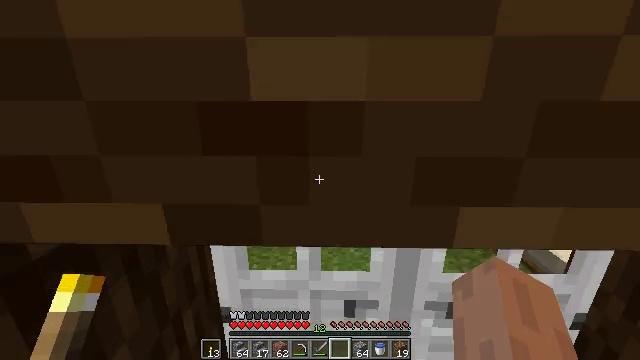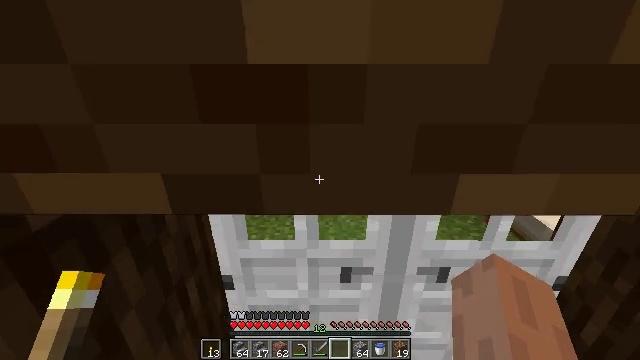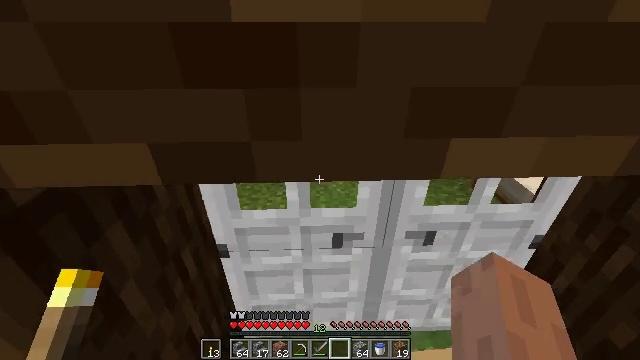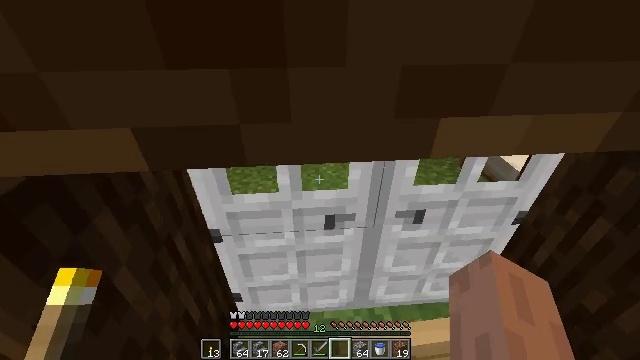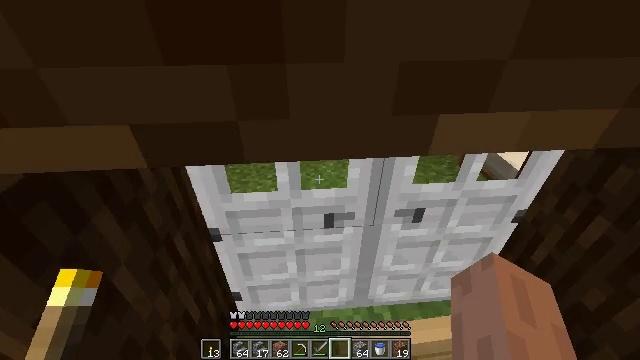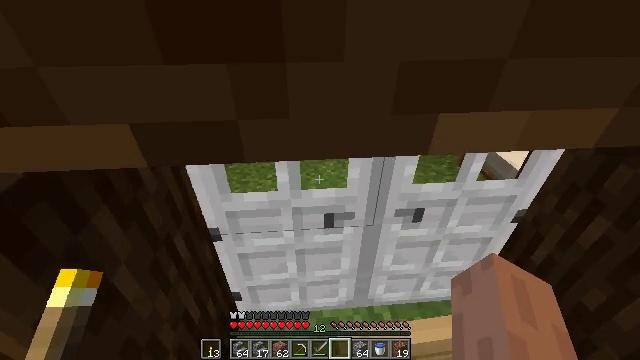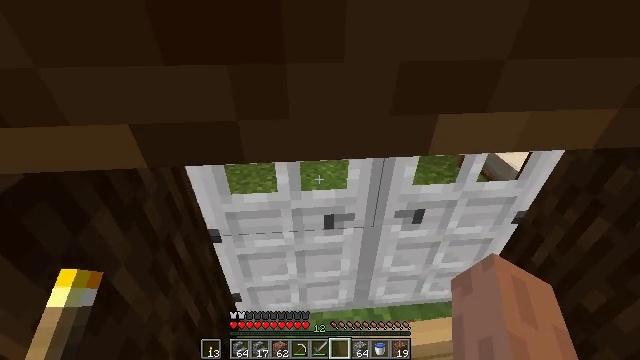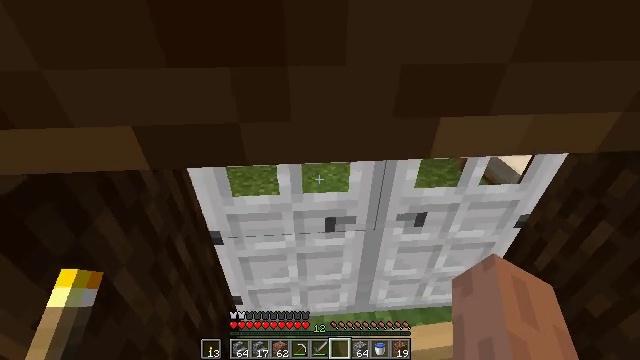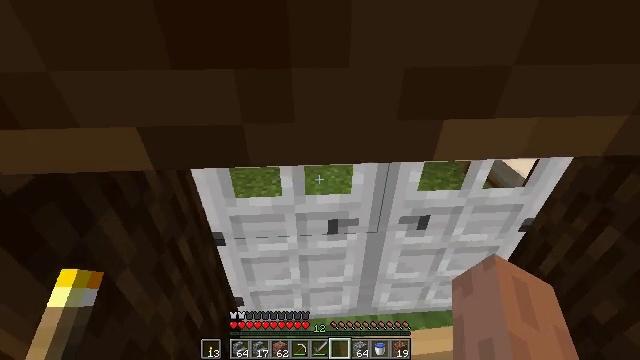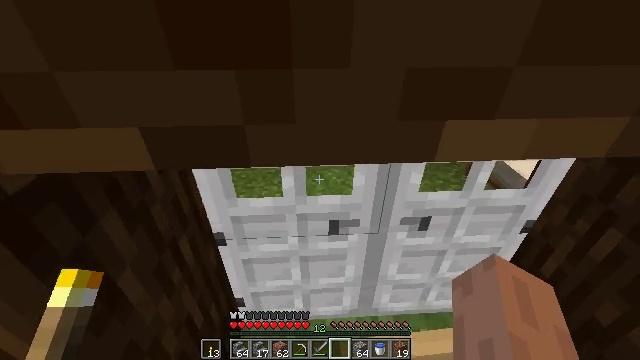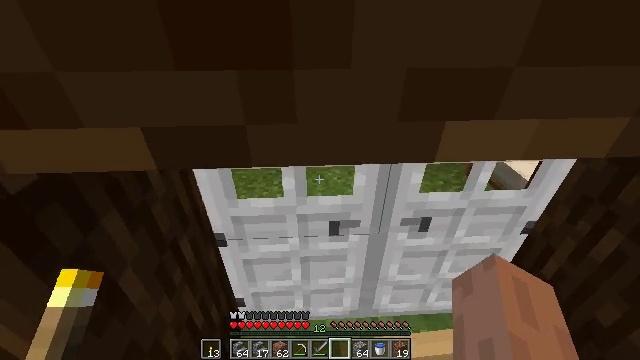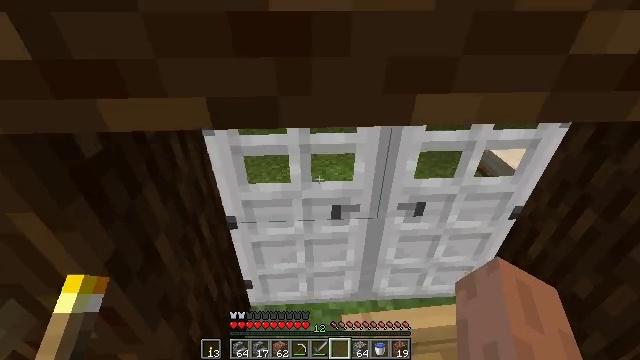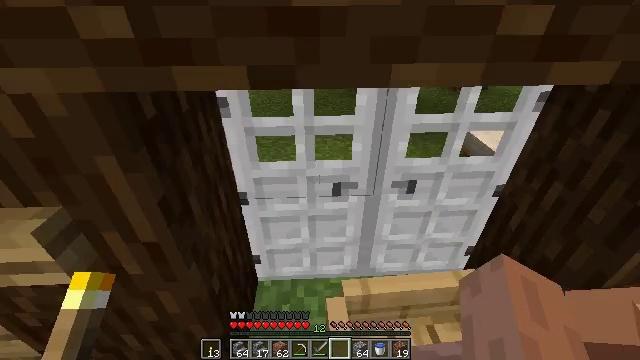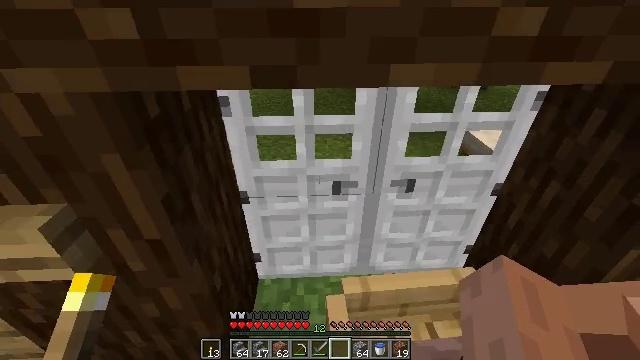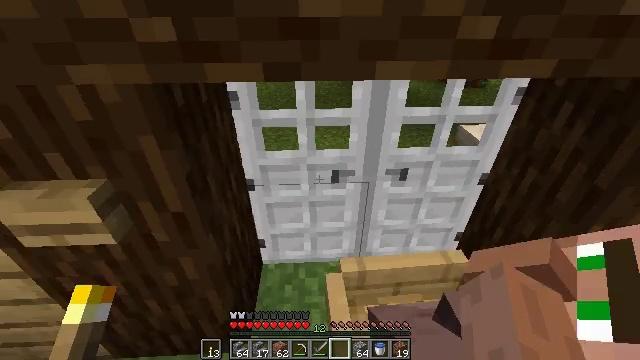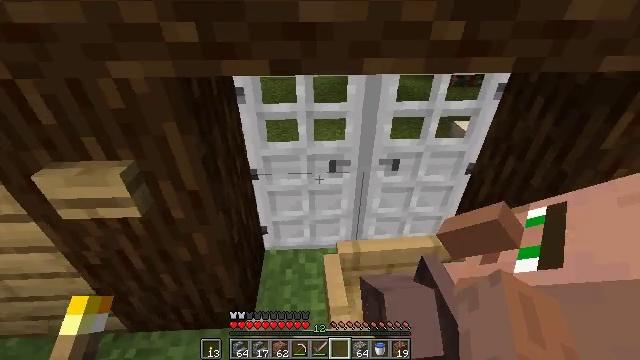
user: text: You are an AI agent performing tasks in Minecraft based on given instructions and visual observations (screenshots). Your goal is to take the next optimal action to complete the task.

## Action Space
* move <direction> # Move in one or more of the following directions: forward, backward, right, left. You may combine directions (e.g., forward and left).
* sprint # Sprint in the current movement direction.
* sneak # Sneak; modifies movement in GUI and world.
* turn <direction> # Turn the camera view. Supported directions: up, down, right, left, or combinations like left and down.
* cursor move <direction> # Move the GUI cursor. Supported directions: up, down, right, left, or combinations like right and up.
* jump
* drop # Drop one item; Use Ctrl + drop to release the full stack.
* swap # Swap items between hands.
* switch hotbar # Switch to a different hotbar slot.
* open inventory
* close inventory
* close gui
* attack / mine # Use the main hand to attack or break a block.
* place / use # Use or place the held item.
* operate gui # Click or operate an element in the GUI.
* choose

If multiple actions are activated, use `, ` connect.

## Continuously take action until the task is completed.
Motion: motion action
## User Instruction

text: Gather the iron door by mining it.
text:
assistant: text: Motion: turn right and down
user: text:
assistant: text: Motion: turn right and down
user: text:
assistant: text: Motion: turn right and down
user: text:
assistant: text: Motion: no_op
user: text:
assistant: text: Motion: no_op
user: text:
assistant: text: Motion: no_op
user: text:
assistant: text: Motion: no_op
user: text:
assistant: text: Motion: no_op
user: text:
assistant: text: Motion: no_op
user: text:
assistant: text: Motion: move back
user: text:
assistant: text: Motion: move back
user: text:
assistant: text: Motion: move back
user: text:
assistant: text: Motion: move back
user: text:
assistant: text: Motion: move back
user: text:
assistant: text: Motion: move back
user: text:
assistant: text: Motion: move back
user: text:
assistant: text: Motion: move back
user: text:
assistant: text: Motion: move back
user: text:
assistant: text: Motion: no_op
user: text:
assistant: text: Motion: no_op
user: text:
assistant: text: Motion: turn up
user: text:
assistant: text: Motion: turn up
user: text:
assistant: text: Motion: turn up
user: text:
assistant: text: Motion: turn up
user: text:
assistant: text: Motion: no_op
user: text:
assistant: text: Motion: no_op
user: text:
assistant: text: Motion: no_op
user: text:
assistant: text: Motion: turn up
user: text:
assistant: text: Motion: no_op
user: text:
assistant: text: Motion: no_op